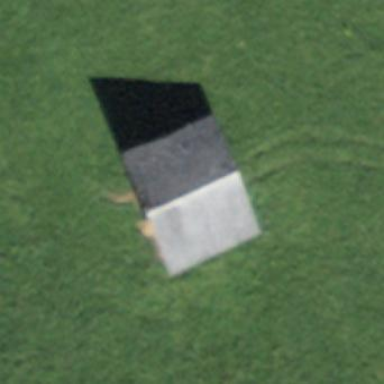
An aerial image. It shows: Rural barn.